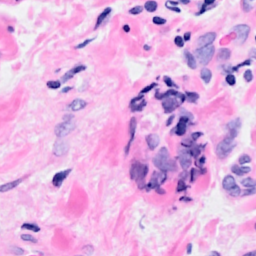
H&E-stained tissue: Breast